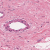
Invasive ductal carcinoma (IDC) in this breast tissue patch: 0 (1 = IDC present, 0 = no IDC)